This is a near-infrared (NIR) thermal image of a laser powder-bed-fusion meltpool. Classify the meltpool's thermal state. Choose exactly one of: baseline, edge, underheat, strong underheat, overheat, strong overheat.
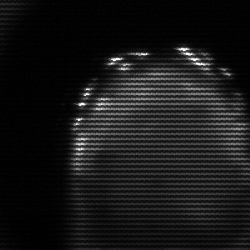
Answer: edge